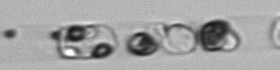
Label: Guinardia_delicatula_TAG_internal_parasite